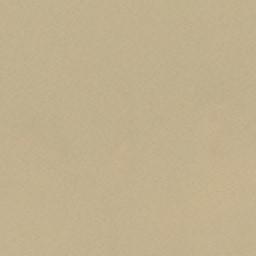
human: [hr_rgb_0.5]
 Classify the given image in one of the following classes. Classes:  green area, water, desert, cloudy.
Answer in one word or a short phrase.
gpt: desert